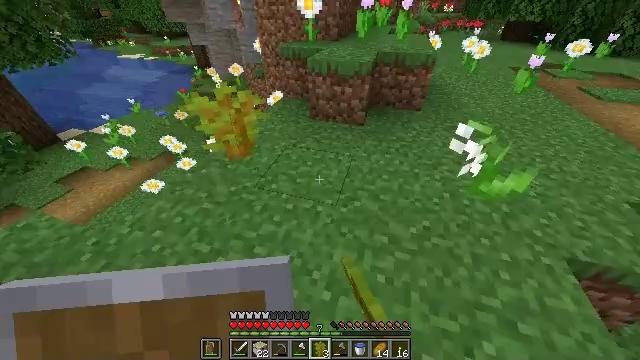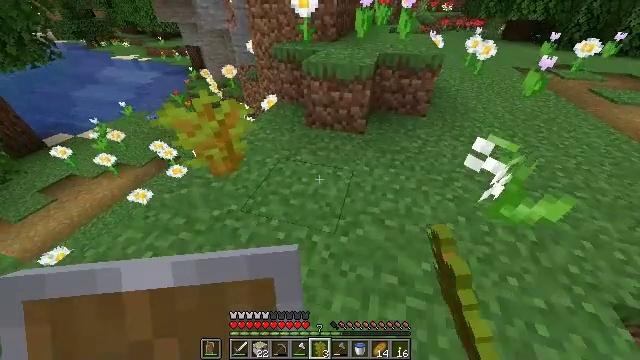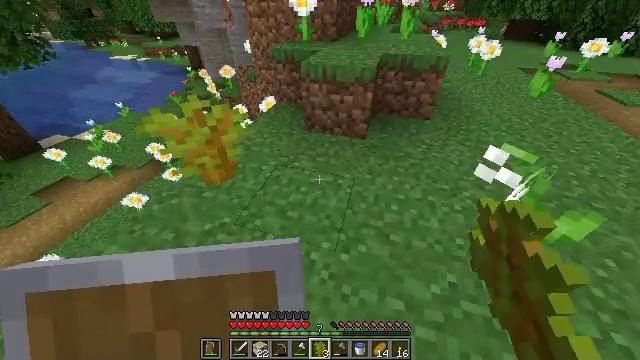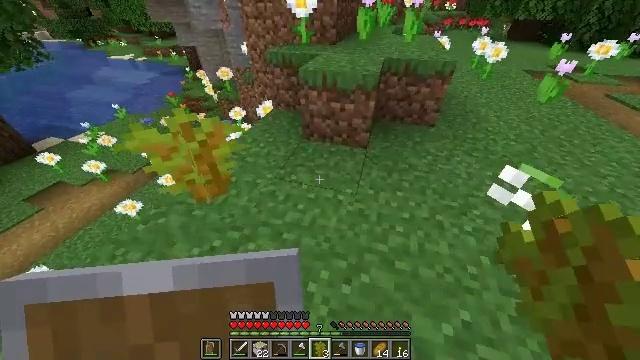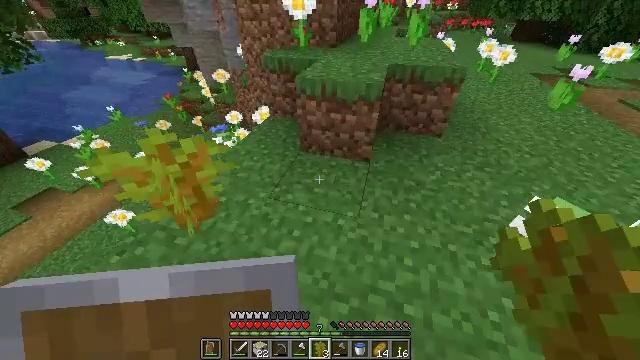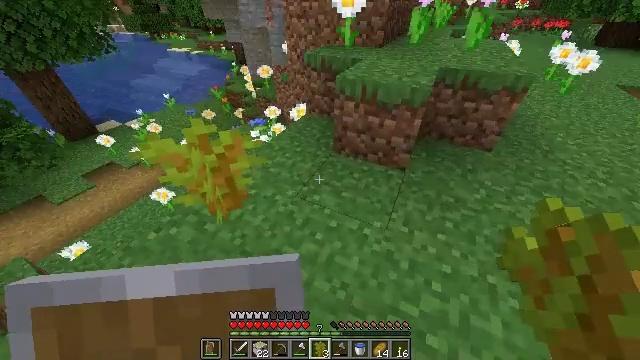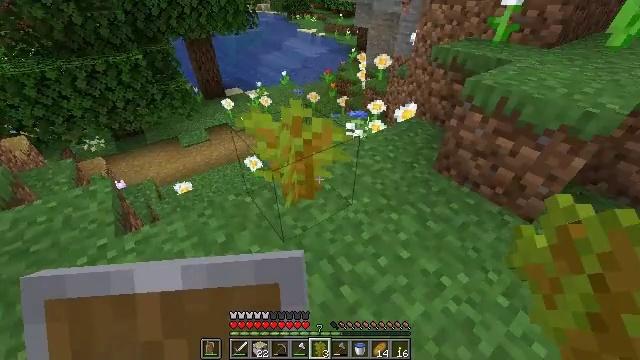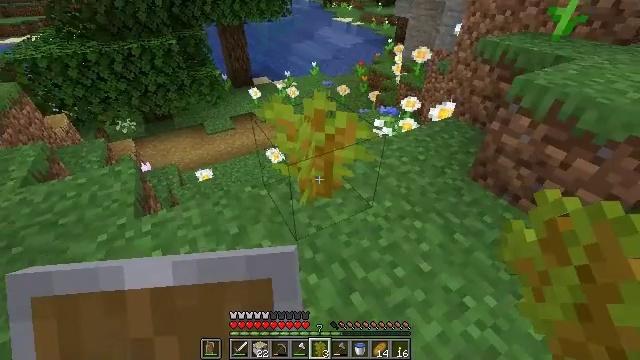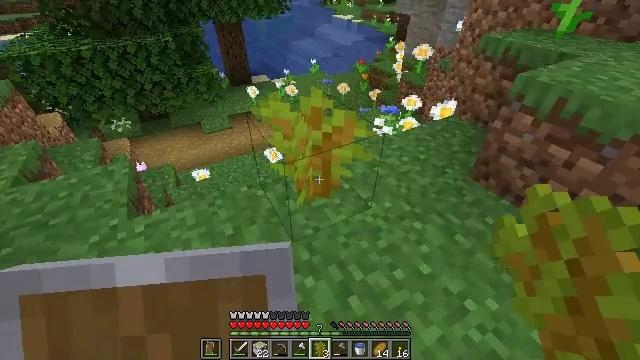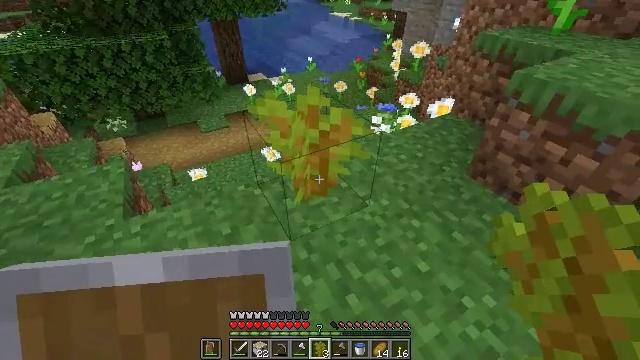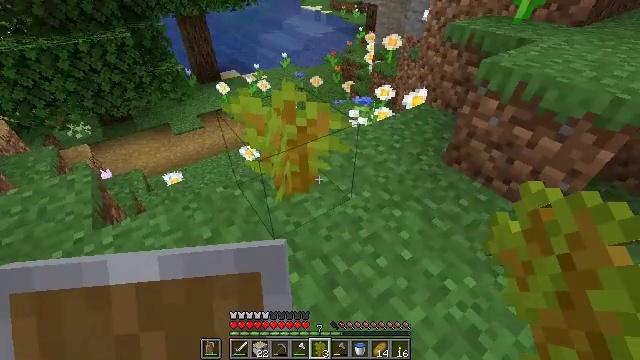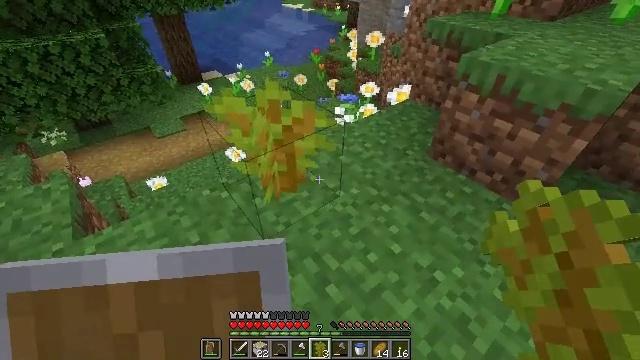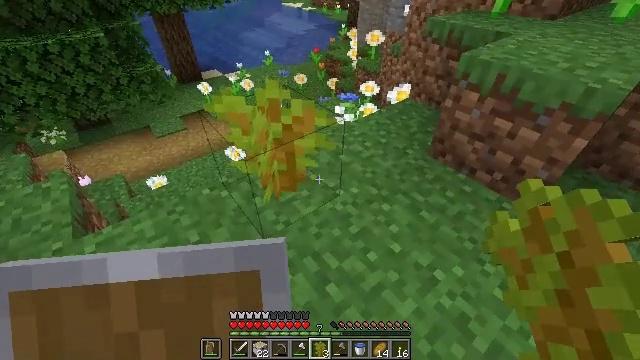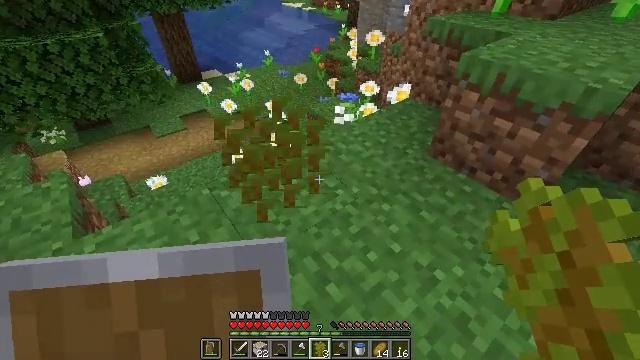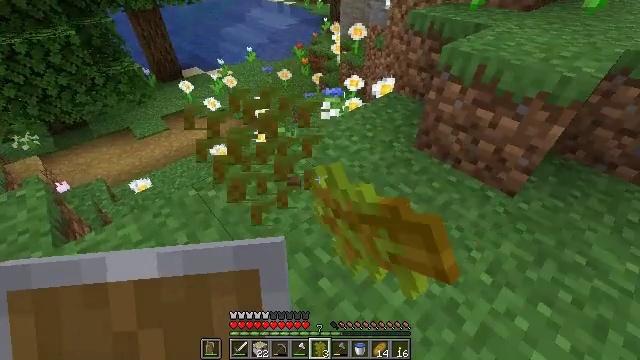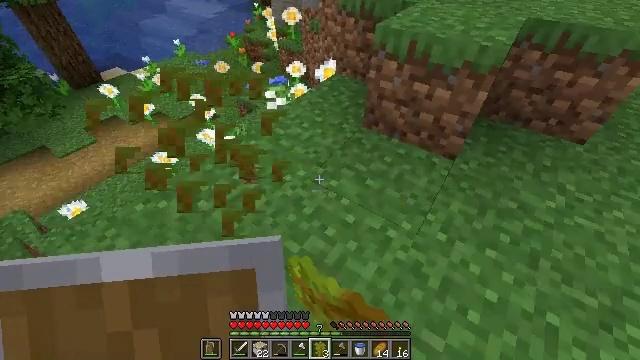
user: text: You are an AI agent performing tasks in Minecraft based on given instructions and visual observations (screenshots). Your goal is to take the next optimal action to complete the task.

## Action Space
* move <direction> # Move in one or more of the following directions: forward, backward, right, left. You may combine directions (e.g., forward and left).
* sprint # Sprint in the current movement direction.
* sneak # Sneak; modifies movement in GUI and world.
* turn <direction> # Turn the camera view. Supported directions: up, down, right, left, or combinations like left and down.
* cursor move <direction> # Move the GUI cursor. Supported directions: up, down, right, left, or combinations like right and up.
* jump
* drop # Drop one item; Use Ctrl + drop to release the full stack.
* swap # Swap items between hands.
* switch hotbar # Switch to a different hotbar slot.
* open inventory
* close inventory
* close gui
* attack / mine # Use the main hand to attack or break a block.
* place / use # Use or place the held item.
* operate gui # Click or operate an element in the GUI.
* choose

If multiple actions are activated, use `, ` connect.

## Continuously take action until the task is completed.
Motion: motion action
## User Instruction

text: Pick up the acacia sapling by mining it.
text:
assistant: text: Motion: move forward, sprint
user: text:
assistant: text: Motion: move forward, sprint
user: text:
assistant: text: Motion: move forward, sprint
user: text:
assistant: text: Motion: no_op
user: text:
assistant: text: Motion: turn left
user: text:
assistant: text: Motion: turn left
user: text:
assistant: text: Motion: turn left
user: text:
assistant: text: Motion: no_op
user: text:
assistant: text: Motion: no_op
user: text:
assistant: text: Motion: turn right
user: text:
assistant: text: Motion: turn right
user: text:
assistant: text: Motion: no_op
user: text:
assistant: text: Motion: attack / mine
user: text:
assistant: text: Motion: turn right, attack / mine
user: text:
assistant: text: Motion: turn right and down
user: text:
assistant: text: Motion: turn right and down
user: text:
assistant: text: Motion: turn right and down, use / place
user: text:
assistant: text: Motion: use / place